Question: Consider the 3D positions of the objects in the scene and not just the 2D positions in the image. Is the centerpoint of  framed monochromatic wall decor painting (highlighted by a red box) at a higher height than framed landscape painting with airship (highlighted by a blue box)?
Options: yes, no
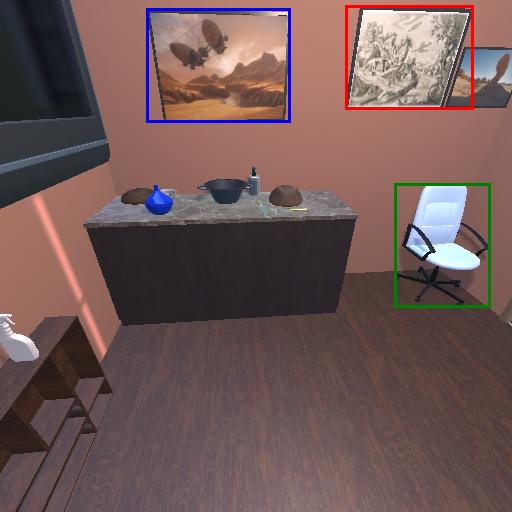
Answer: yes